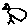
Label: bird